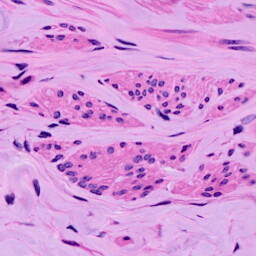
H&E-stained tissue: Ovarian